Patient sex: F
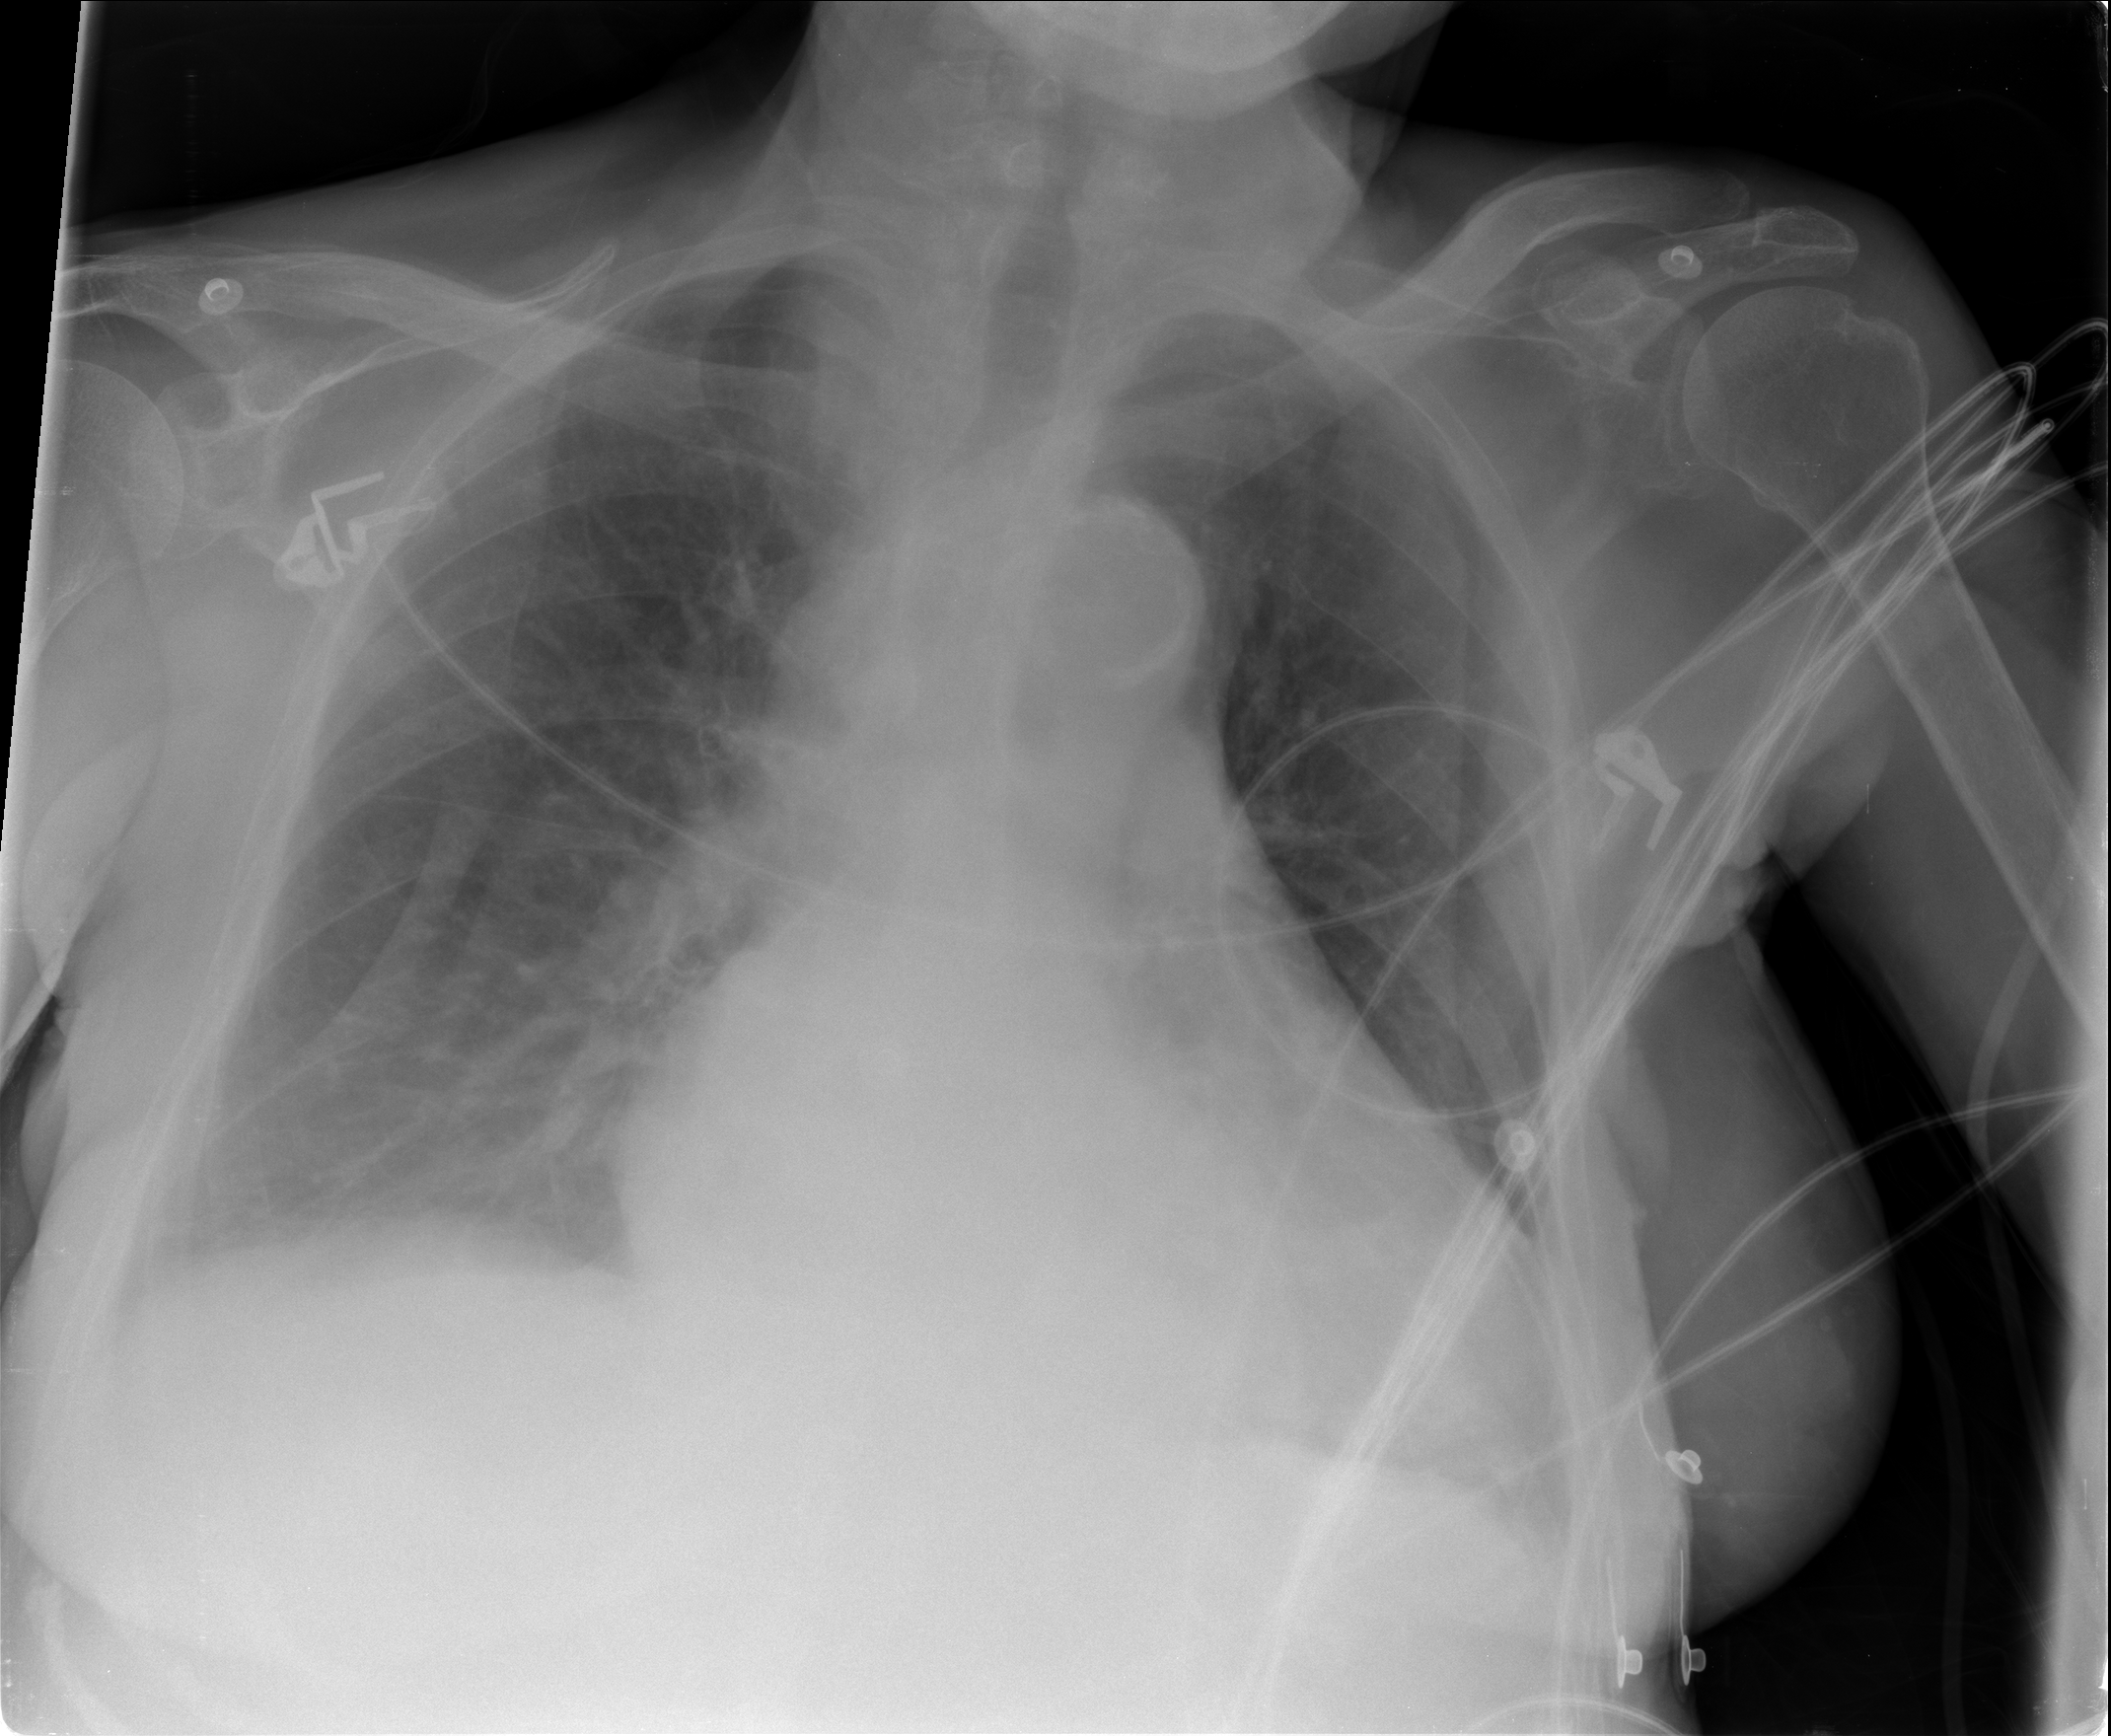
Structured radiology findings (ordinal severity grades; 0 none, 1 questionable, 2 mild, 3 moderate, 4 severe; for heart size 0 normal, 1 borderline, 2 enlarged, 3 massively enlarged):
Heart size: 2
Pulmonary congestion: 1
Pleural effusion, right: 1
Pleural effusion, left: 1
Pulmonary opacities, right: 0
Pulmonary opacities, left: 0
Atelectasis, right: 2
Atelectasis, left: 2